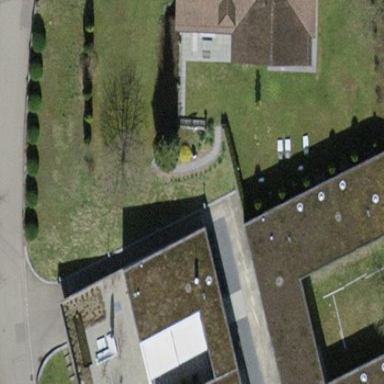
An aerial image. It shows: Building with flat roof.